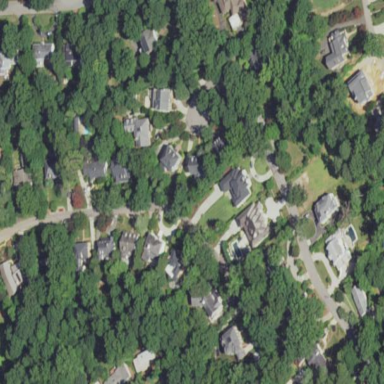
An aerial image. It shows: Residential area within neighborhood.